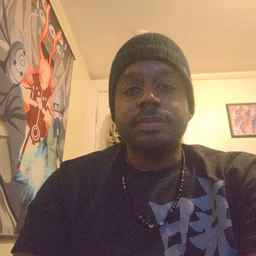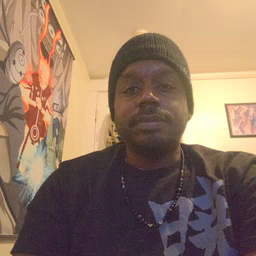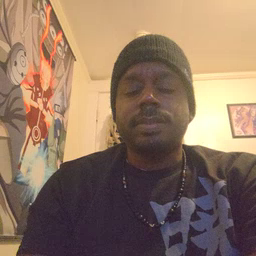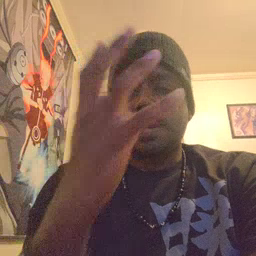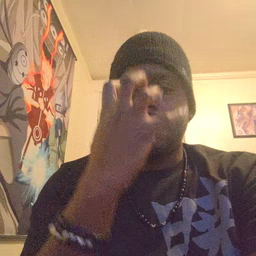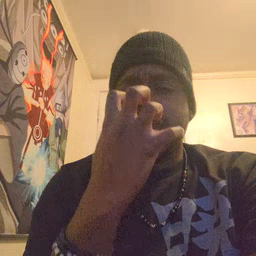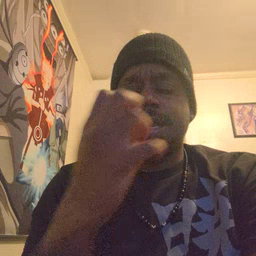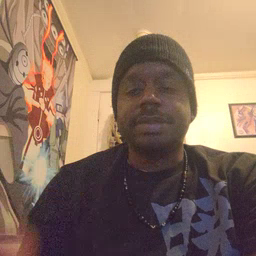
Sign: mad